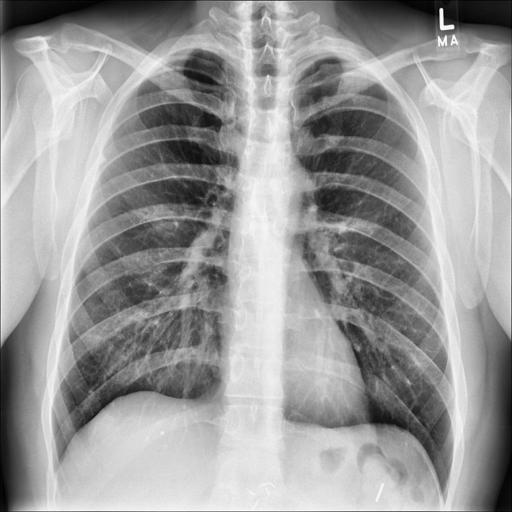
Finding: NORMAL